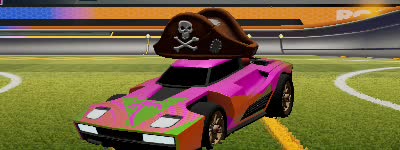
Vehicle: breakout